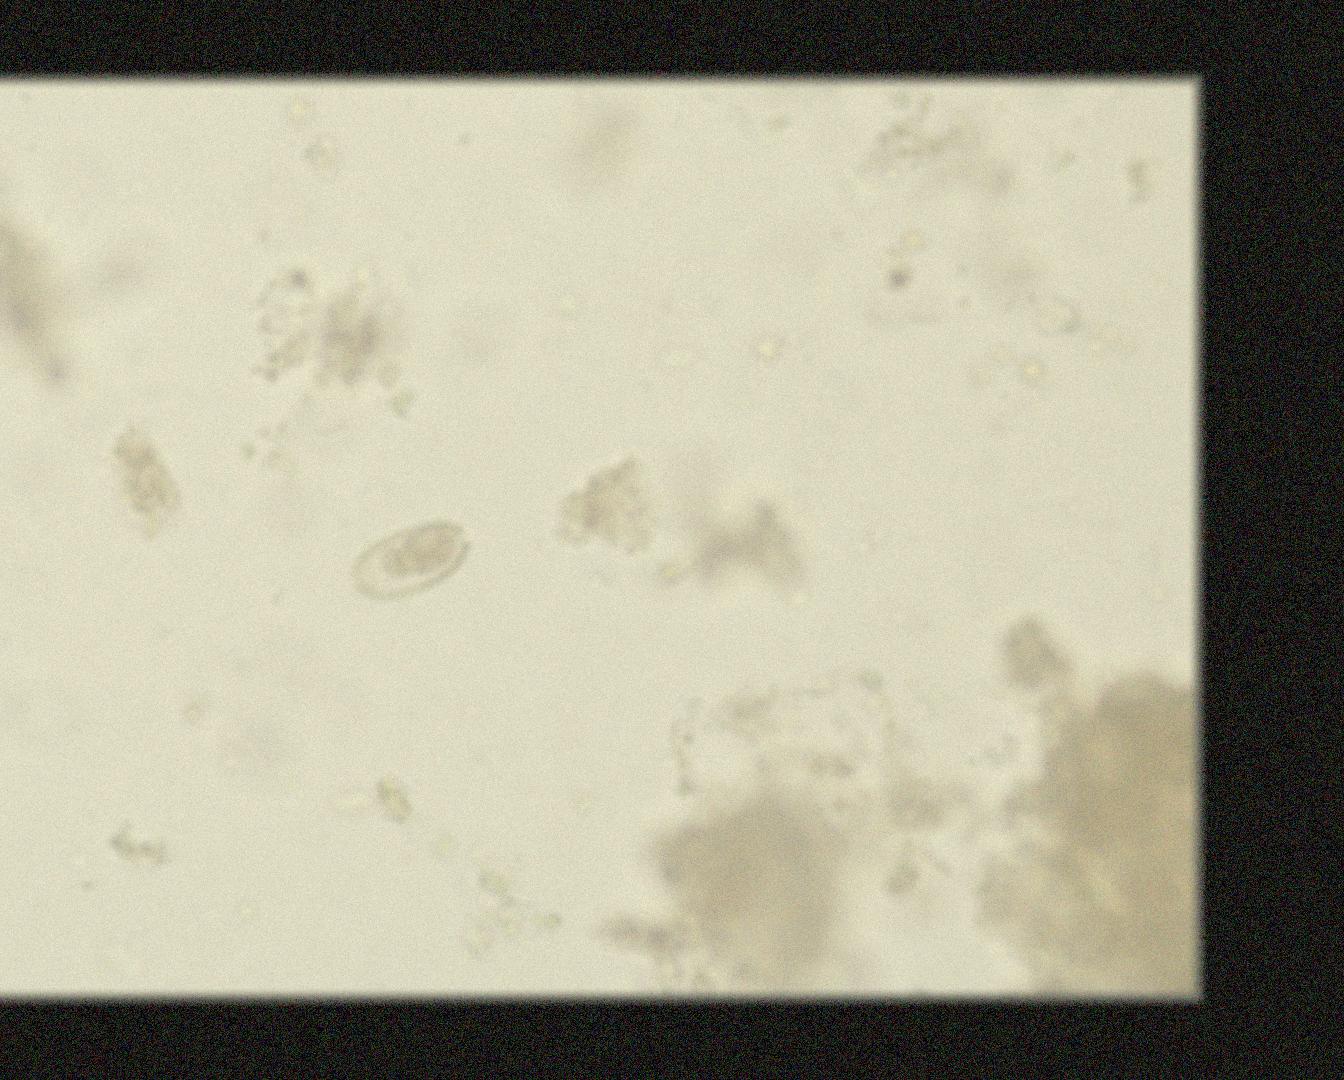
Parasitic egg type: Capillaria philippinensis